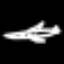
Label: airplane